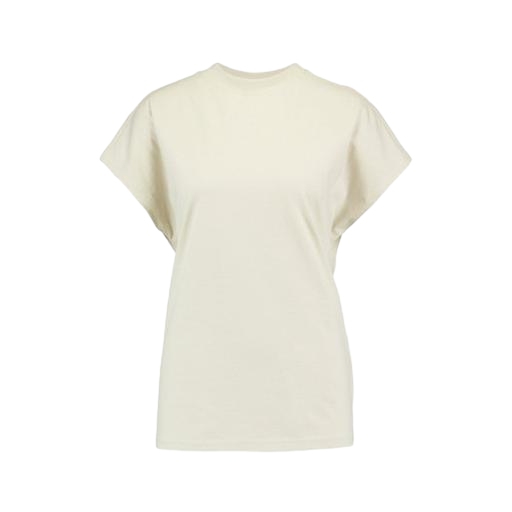
off-white classic t-shirt, cap-sleeve t-shirt, cap-sleeve tee, white background